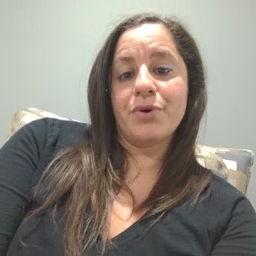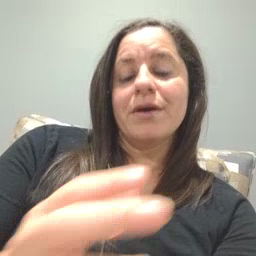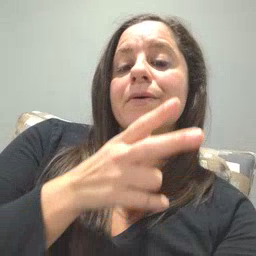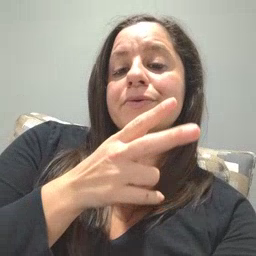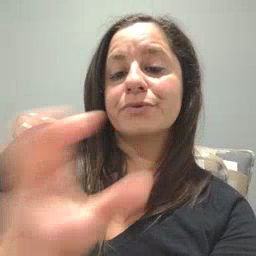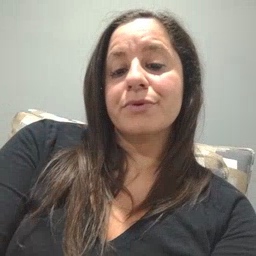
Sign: hen